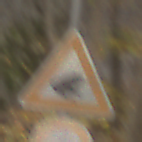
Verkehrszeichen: AmphibienwanderungLinks
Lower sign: Ueberholverbot
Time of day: MorningAfternoon
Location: Outdoor (Nature)
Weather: Overcast
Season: Autumn
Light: Natural